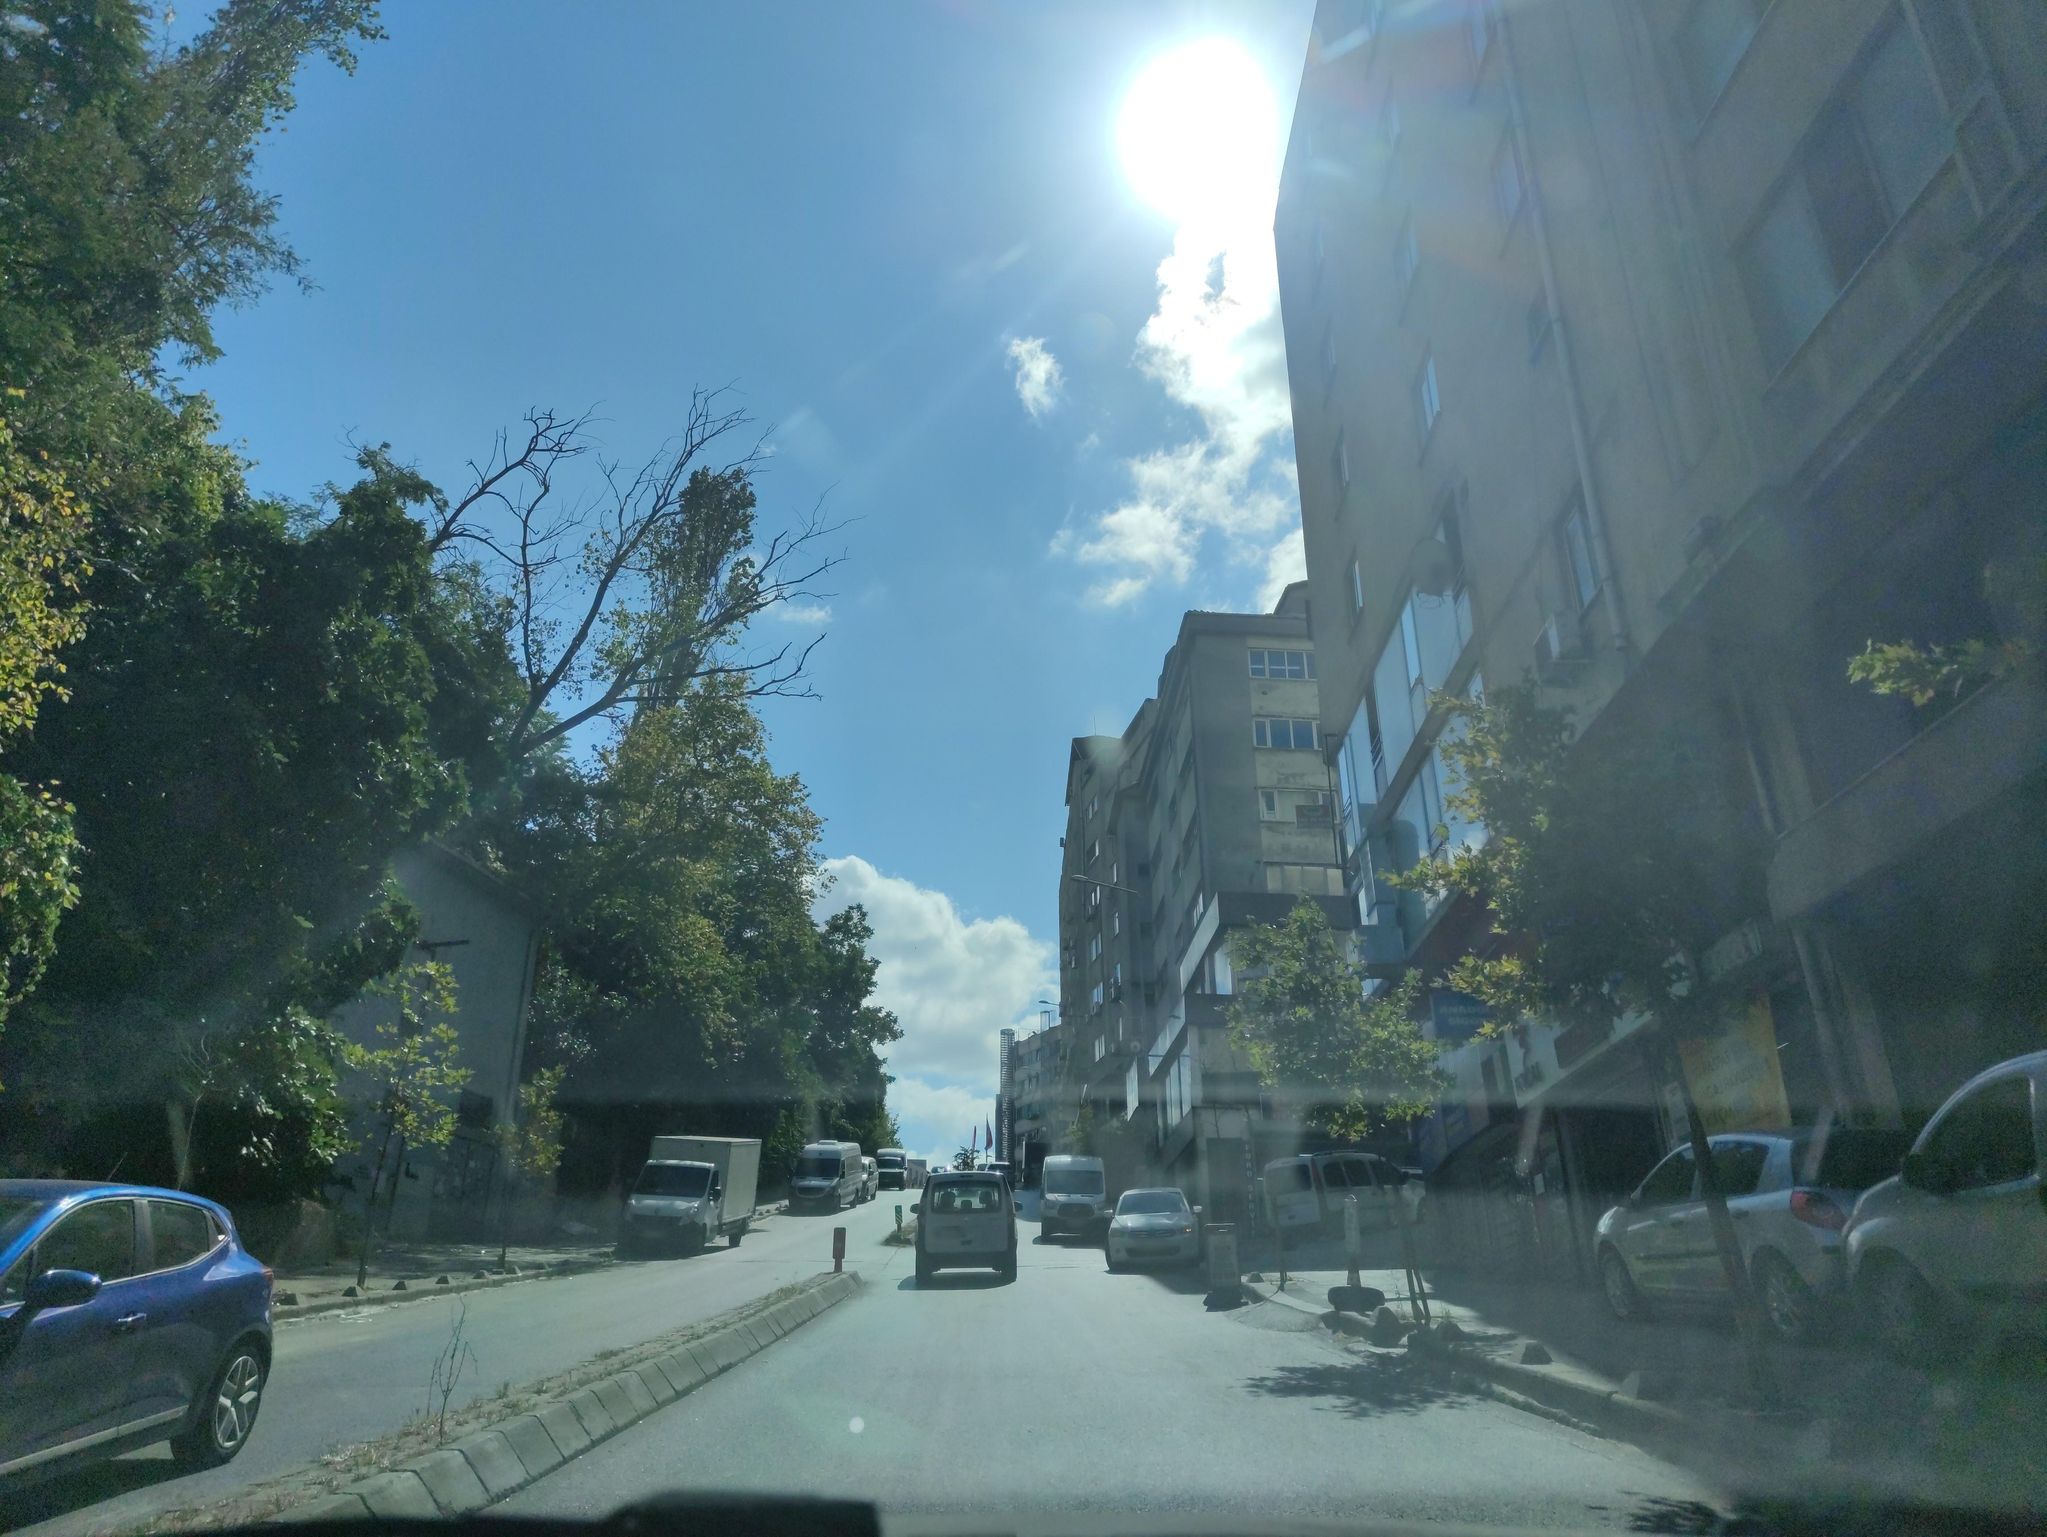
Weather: clear
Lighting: day
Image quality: good
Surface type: driving surface
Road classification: secondary
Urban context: urban centre
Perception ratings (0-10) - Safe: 3.5, Lively: 6.96, Beautiful: 3.06, Boring: 3.09, Depressing: 5.25, Wealthy: 7.17